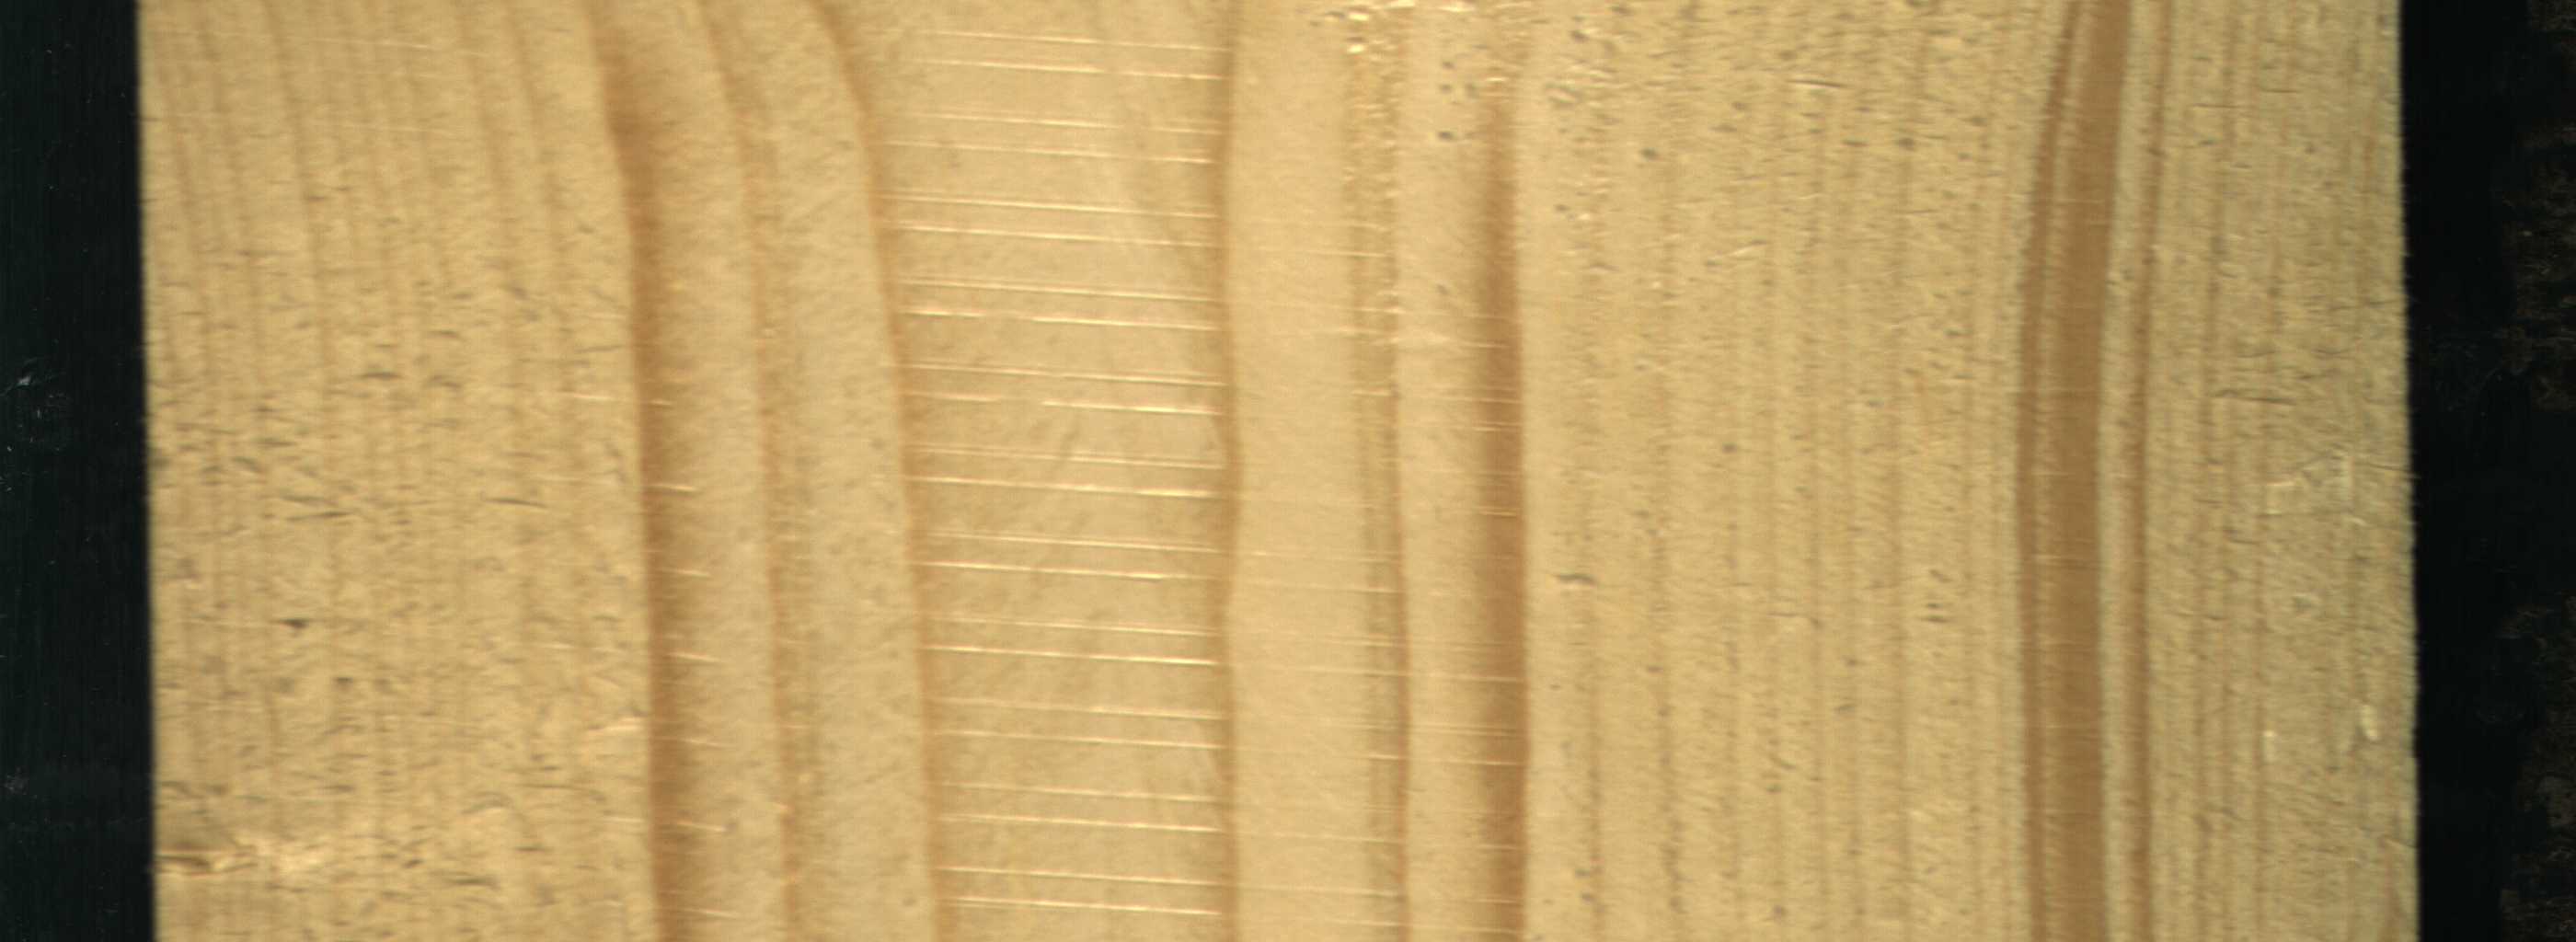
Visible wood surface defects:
Quartzity